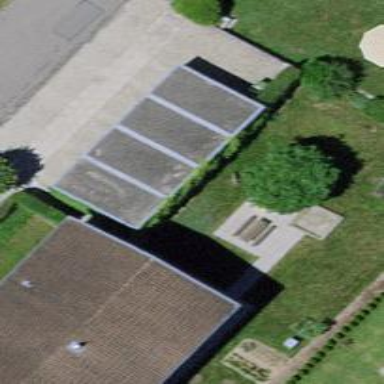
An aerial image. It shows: Group of garages.